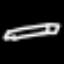
Label: pencil